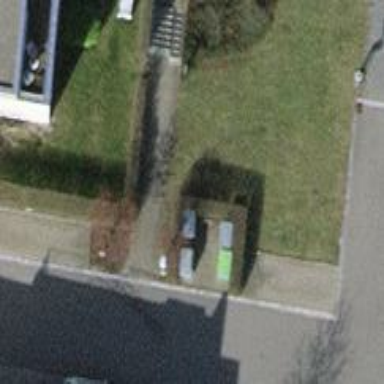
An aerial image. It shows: Recycling container for green waste found in recycling facility.